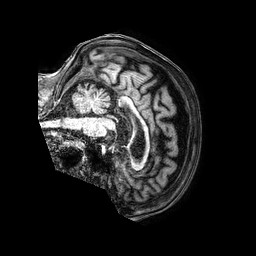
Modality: T1w
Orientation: sagittal
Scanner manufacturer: philips
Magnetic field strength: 3 T
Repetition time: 0.007031 s
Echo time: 0.003193 s